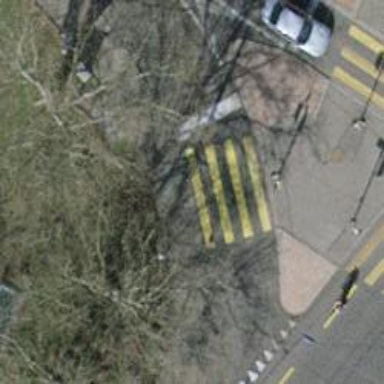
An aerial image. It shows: Road with traffic signals and zebra crossing with traffic signals.